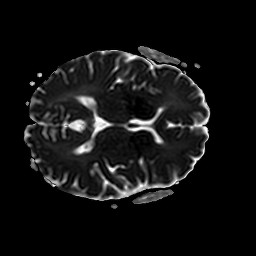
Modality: ADC
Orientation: axial
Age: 64
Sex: female
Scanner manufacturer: philips
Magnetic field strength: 3 T
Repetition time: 3.99 s
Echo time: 0.06054 s